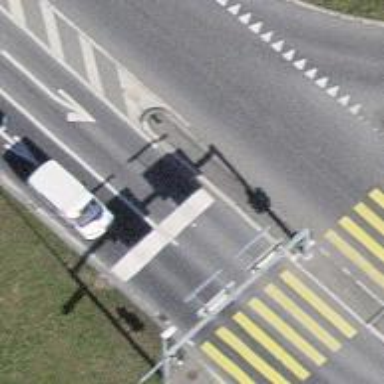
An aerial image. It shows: Road with traffic signals.